Field crop: maize
Growth stage: 2
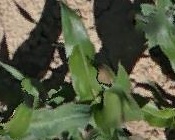
Species: maize